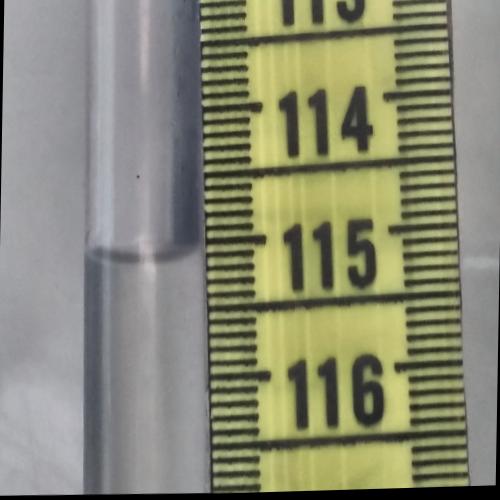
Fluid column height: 115.1 cm